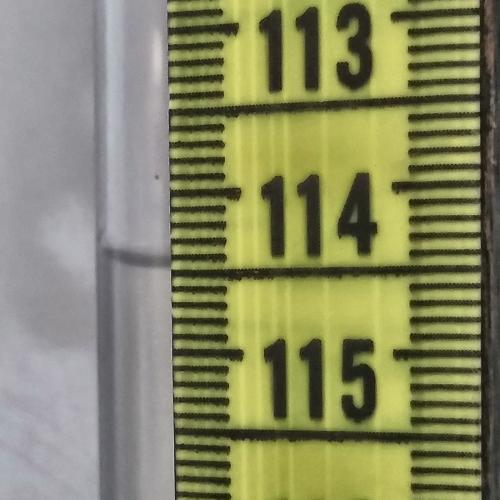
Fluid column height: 114.5 cm